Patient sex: M
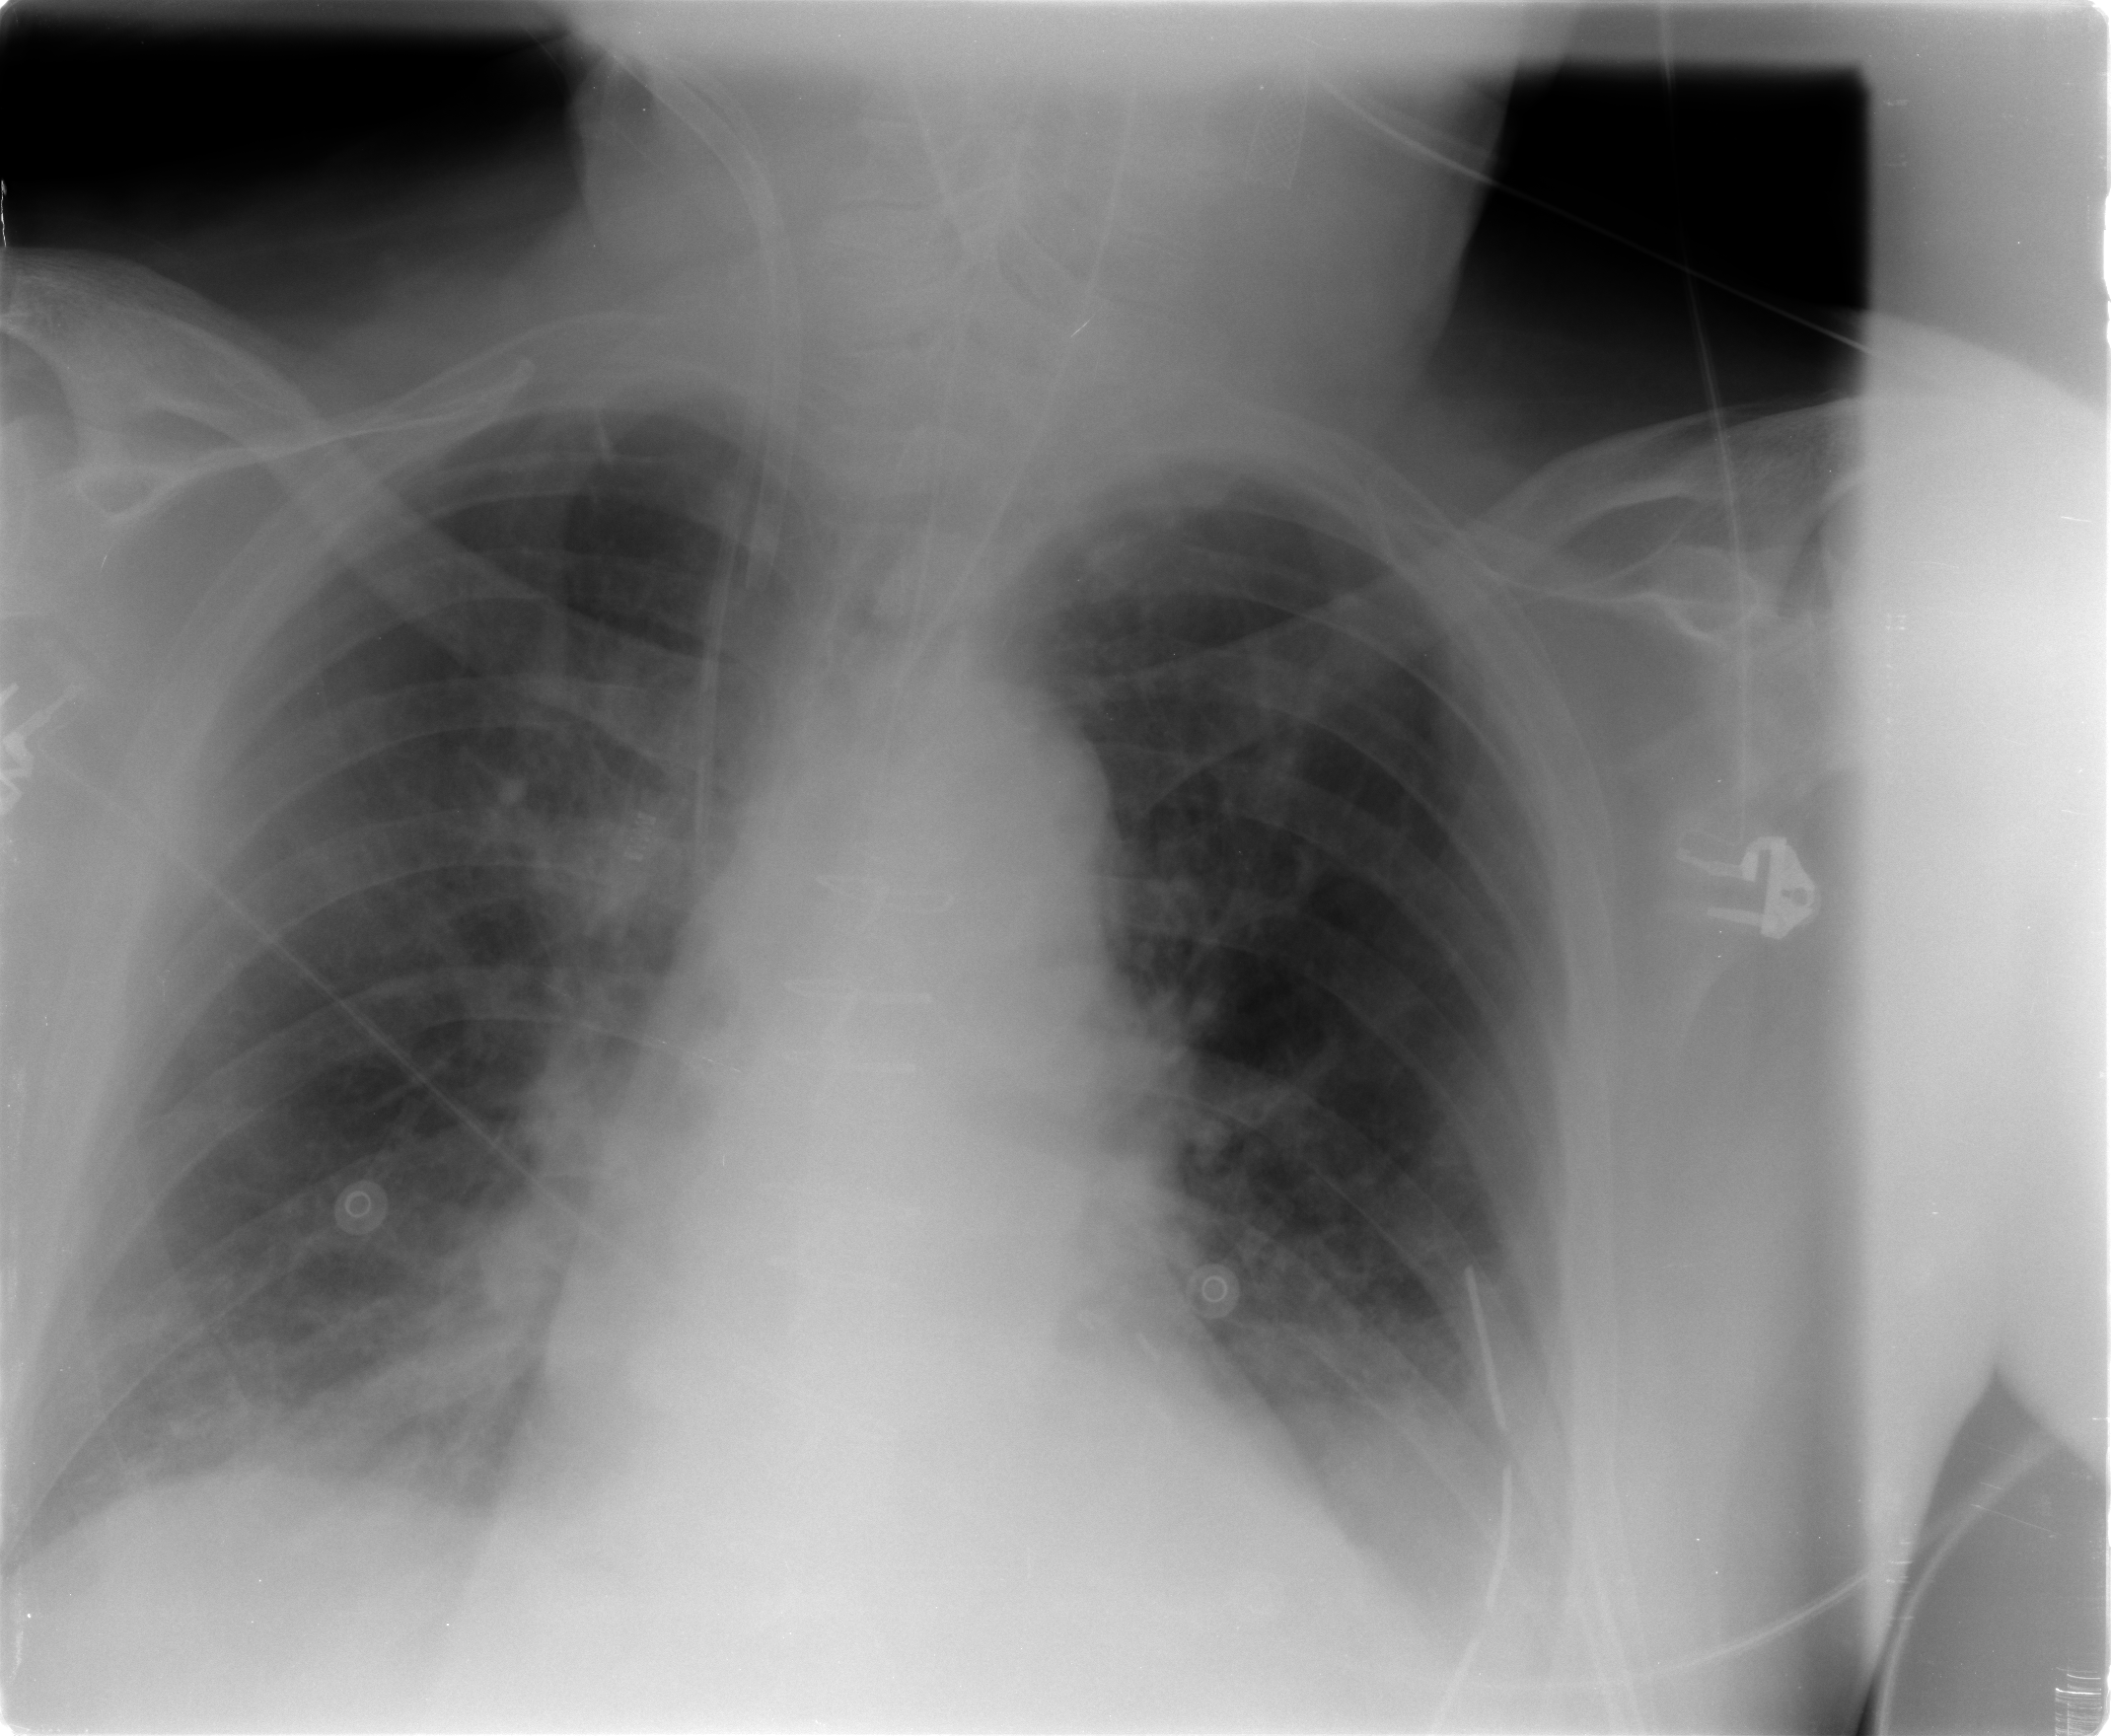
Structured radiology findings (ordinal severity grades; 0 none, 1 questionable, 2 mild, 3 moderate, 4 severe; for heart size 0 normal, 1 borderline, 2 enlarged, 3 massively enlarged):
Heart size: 1
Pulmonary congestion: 2
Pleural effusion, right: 2
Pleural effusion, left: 2
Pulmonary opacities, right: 2
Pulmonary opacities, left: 0
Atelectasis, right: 2
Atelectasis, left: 2